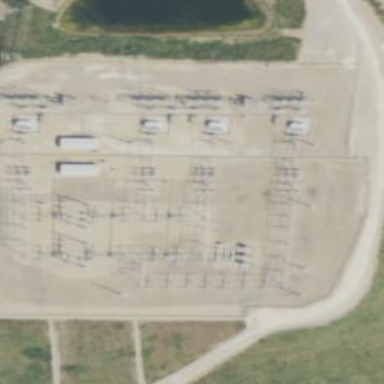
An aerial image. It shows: Switch used for power control.